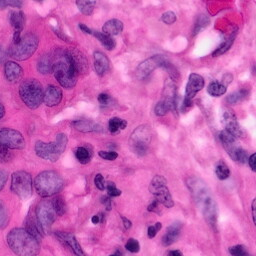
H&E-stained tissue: Pancreatic